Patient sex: M
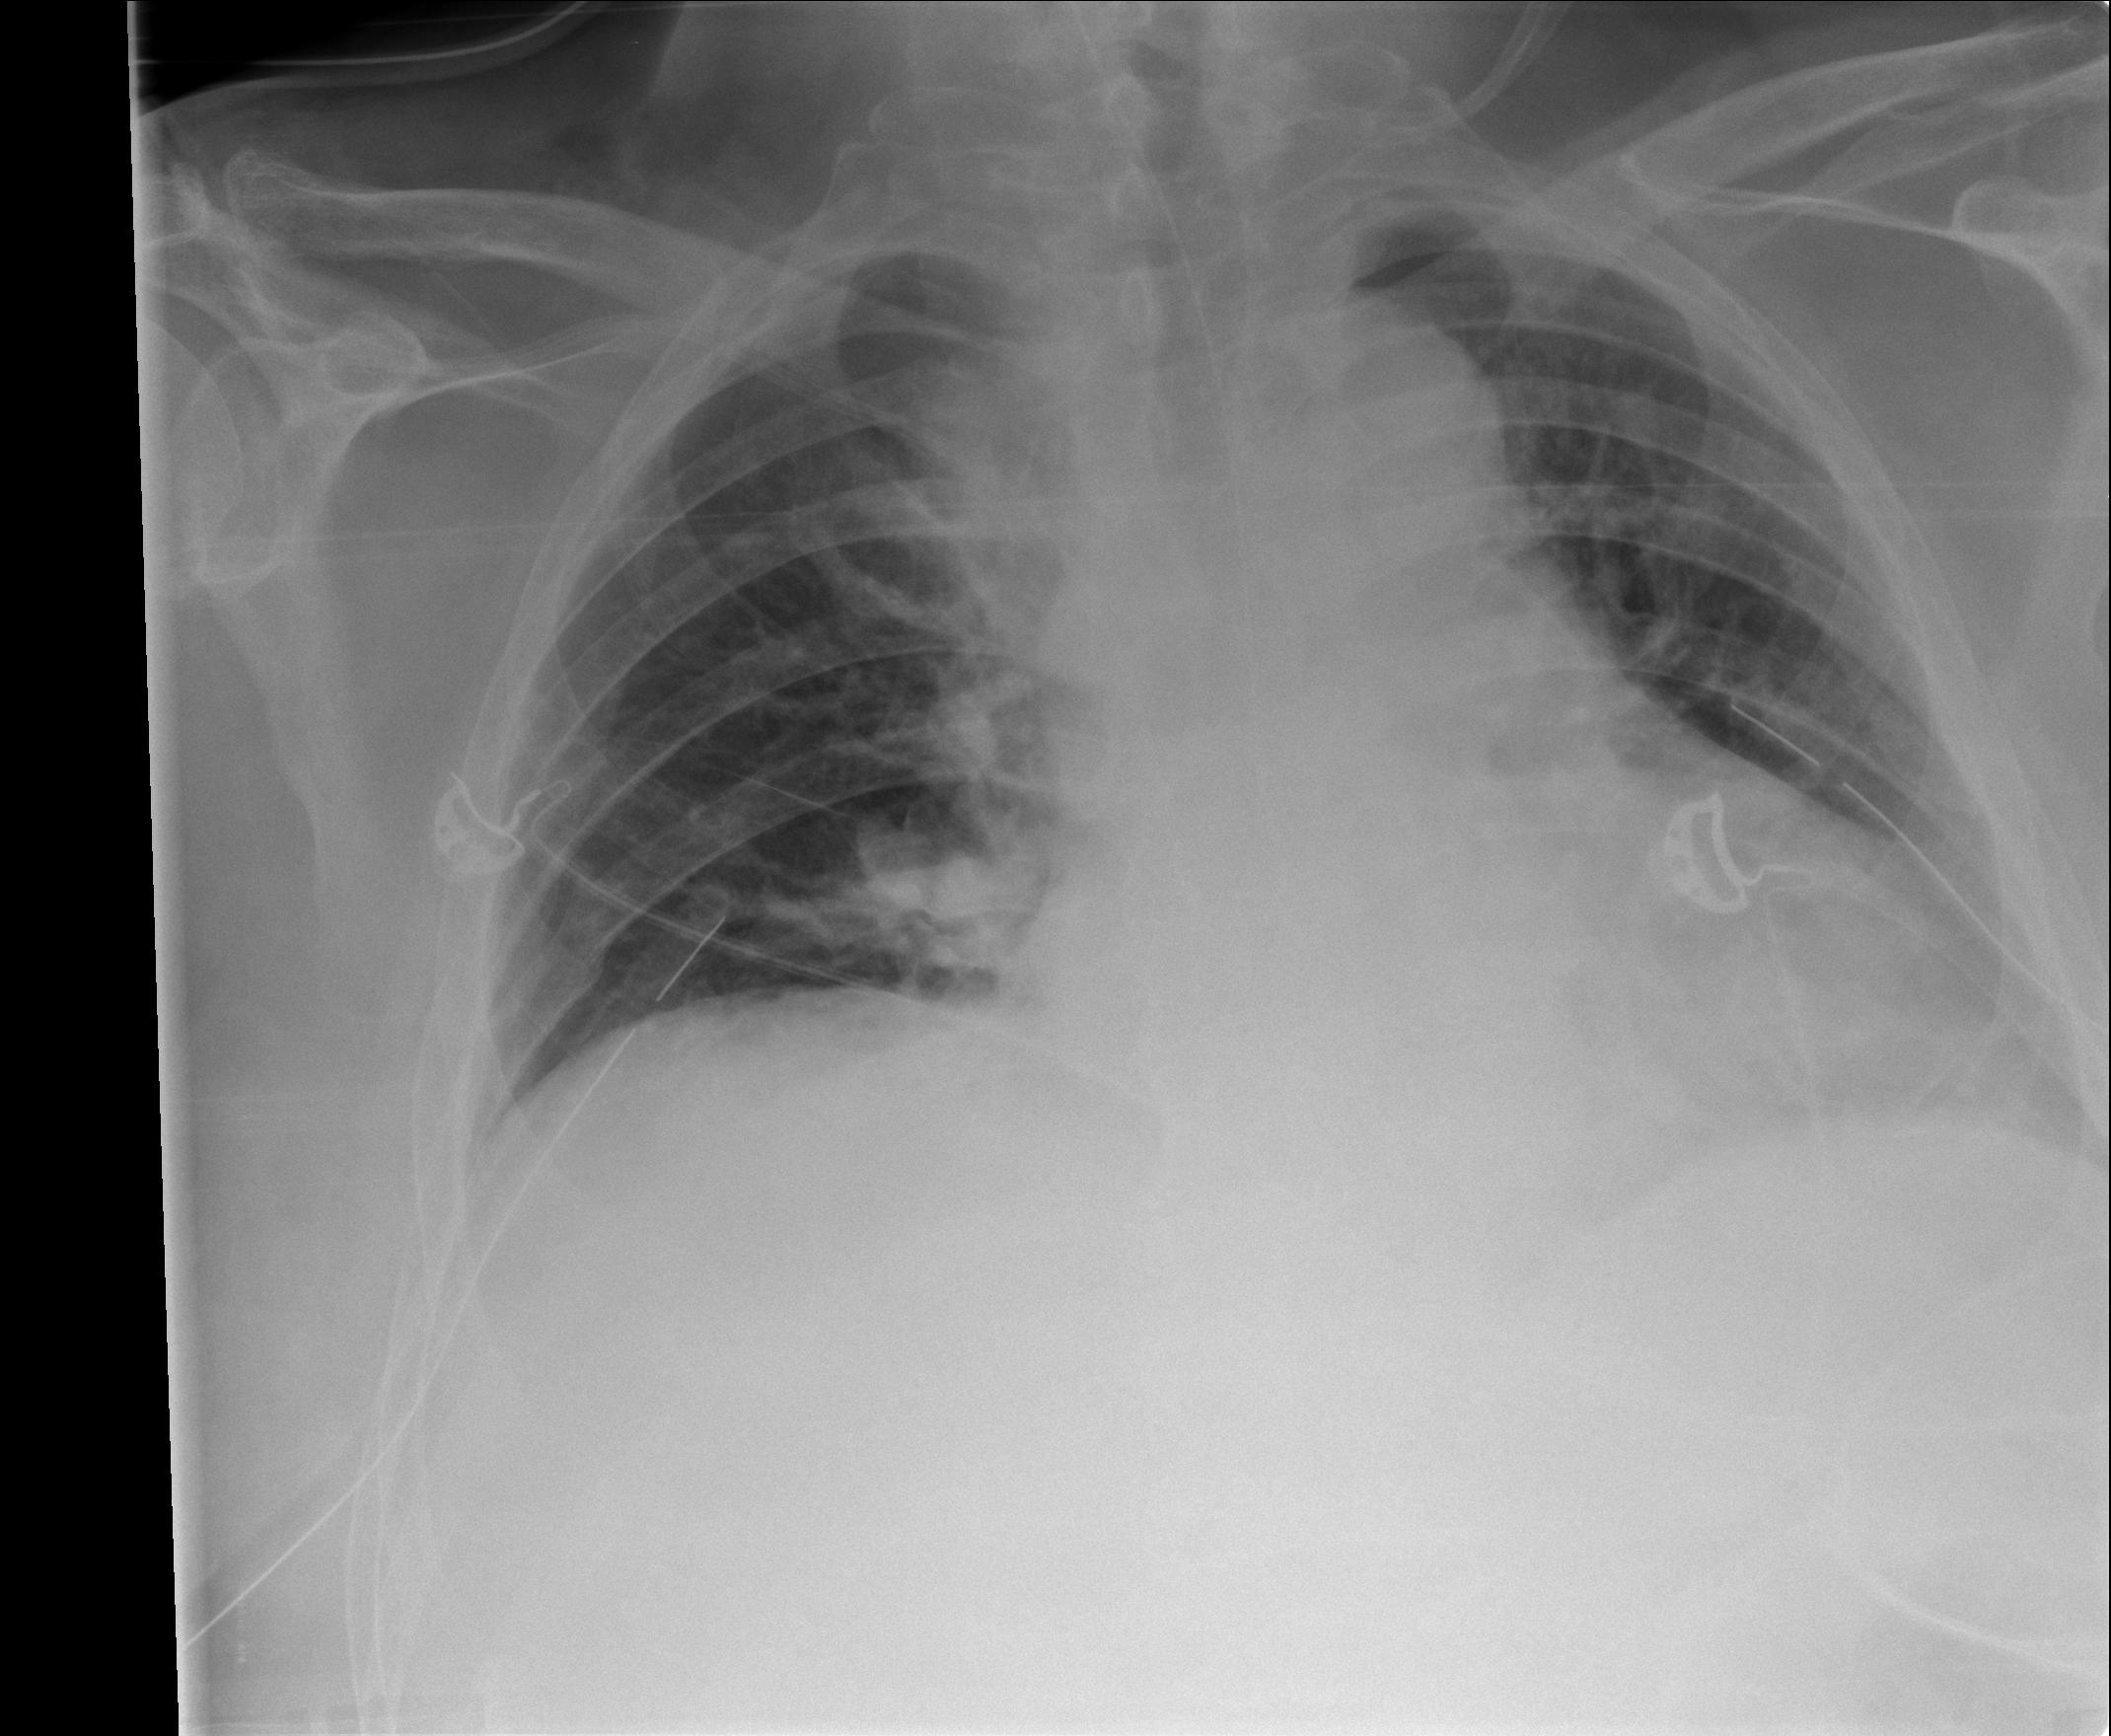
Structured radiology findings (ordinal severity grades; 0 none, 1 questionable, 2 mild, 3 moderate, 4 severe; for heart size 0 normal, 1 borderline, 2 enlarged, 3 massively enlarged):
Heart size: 2
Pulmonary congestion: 2
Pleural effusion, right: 0
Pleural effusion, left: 2
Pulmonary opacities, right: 2
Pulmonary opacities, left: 0
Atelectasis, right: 2
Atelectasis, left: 2